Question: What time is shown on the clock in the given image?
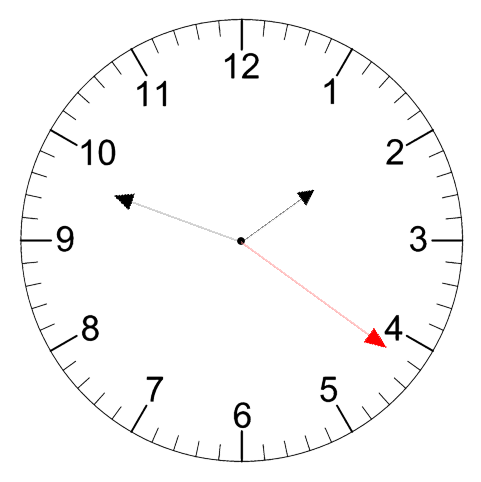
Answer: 01:48:21